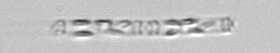
Label: Cerataulina_pelagica